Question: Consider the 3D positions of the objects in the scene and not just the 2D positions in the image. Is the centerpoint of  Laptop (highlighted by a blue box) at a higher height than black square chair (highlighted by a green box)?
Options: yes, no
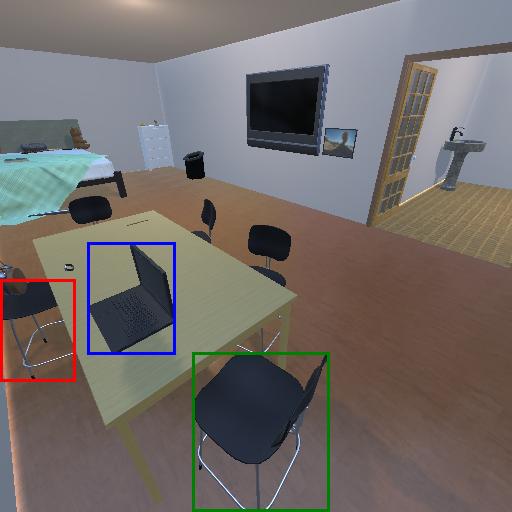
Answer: yes